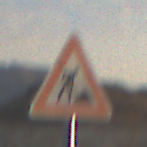
Verkehrszeichen: Arbeitsstelle
Umgebung: Outdoor, Nature
Tageszeit: SunriseSunset
Wetter: PartlyCloudy
Licht: Natural
Jahreszeit: NotSpecified
Kontrast: HighContrast